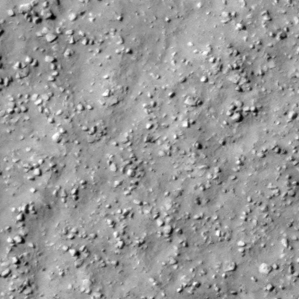
Label: non_frost